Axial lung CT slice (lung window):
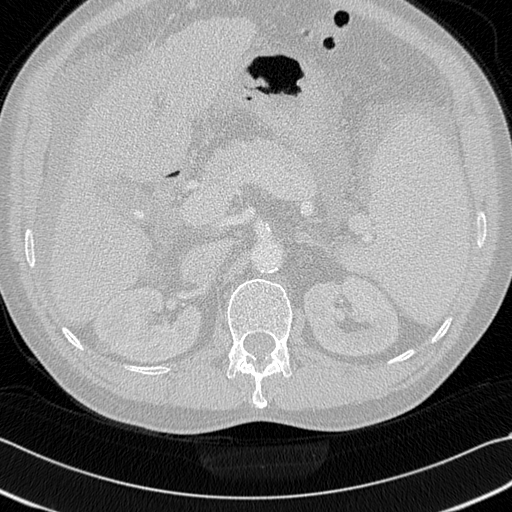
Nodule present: no